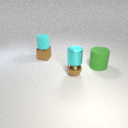
small brown metal sphere to the right of small brown metal cube